Question: Scrape Data in C# from images

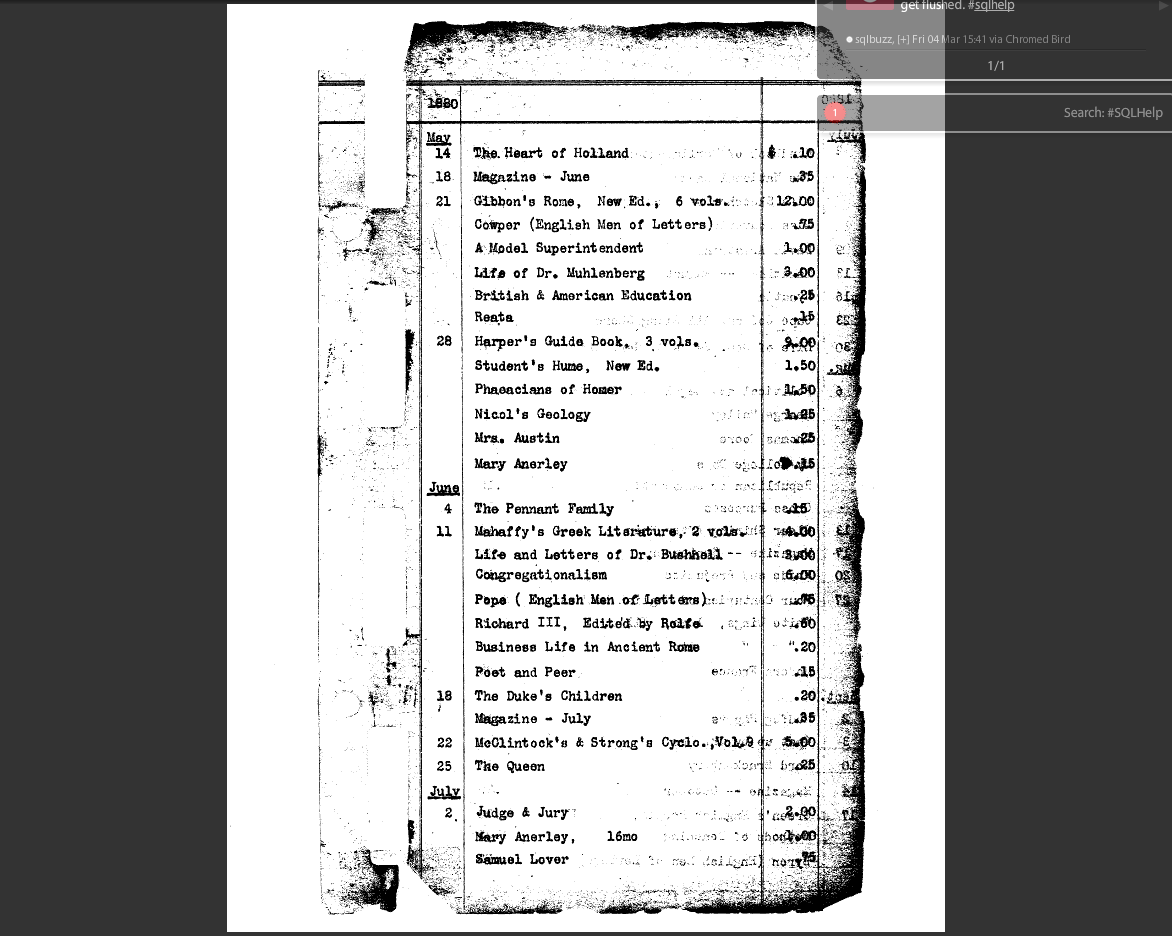
Answer: Your best bet may be to buy an OCR library. There seem to a variety of them out there.
<URL>